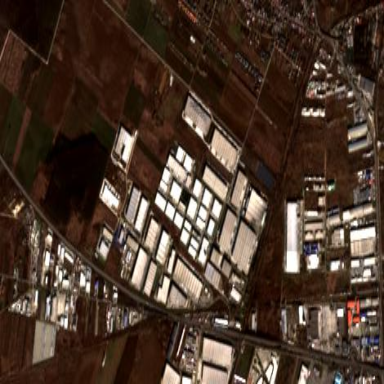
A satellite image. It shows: Industrial area with warehouses.